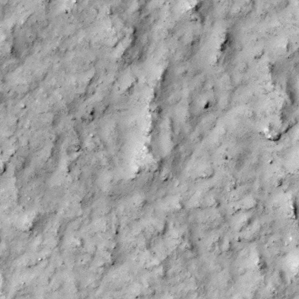
Label: non_frost